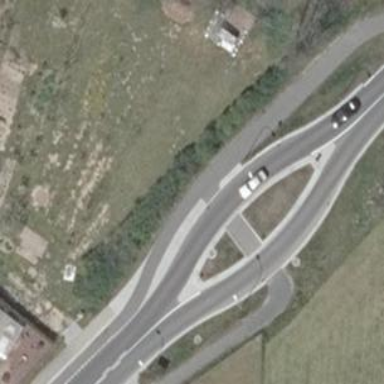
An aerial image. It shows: Traffic calming island.